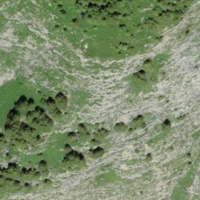
EUNIS habitat code: 23
Species observed at this site:
Rupicapra rupicapra